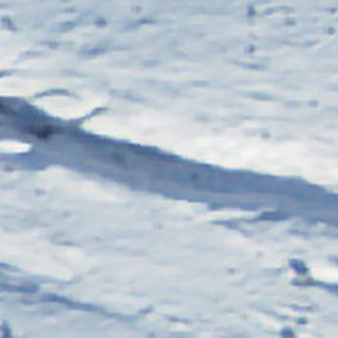
Label: other